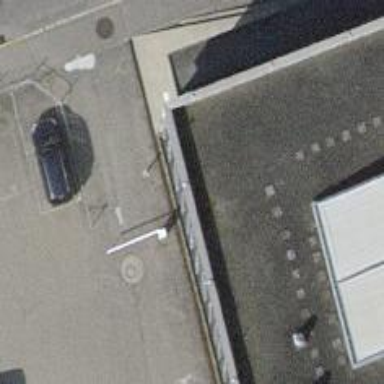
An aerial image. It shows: Lift gate barrier.